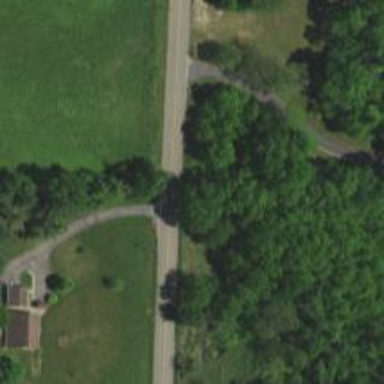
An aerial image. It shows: Tertiary road.